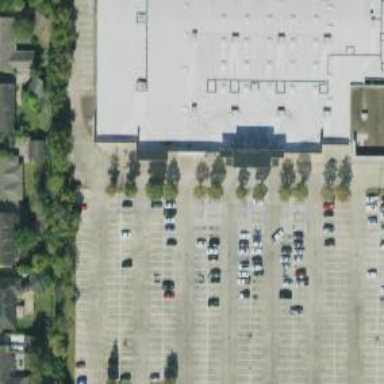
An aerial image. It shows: Parking space.